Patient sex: M
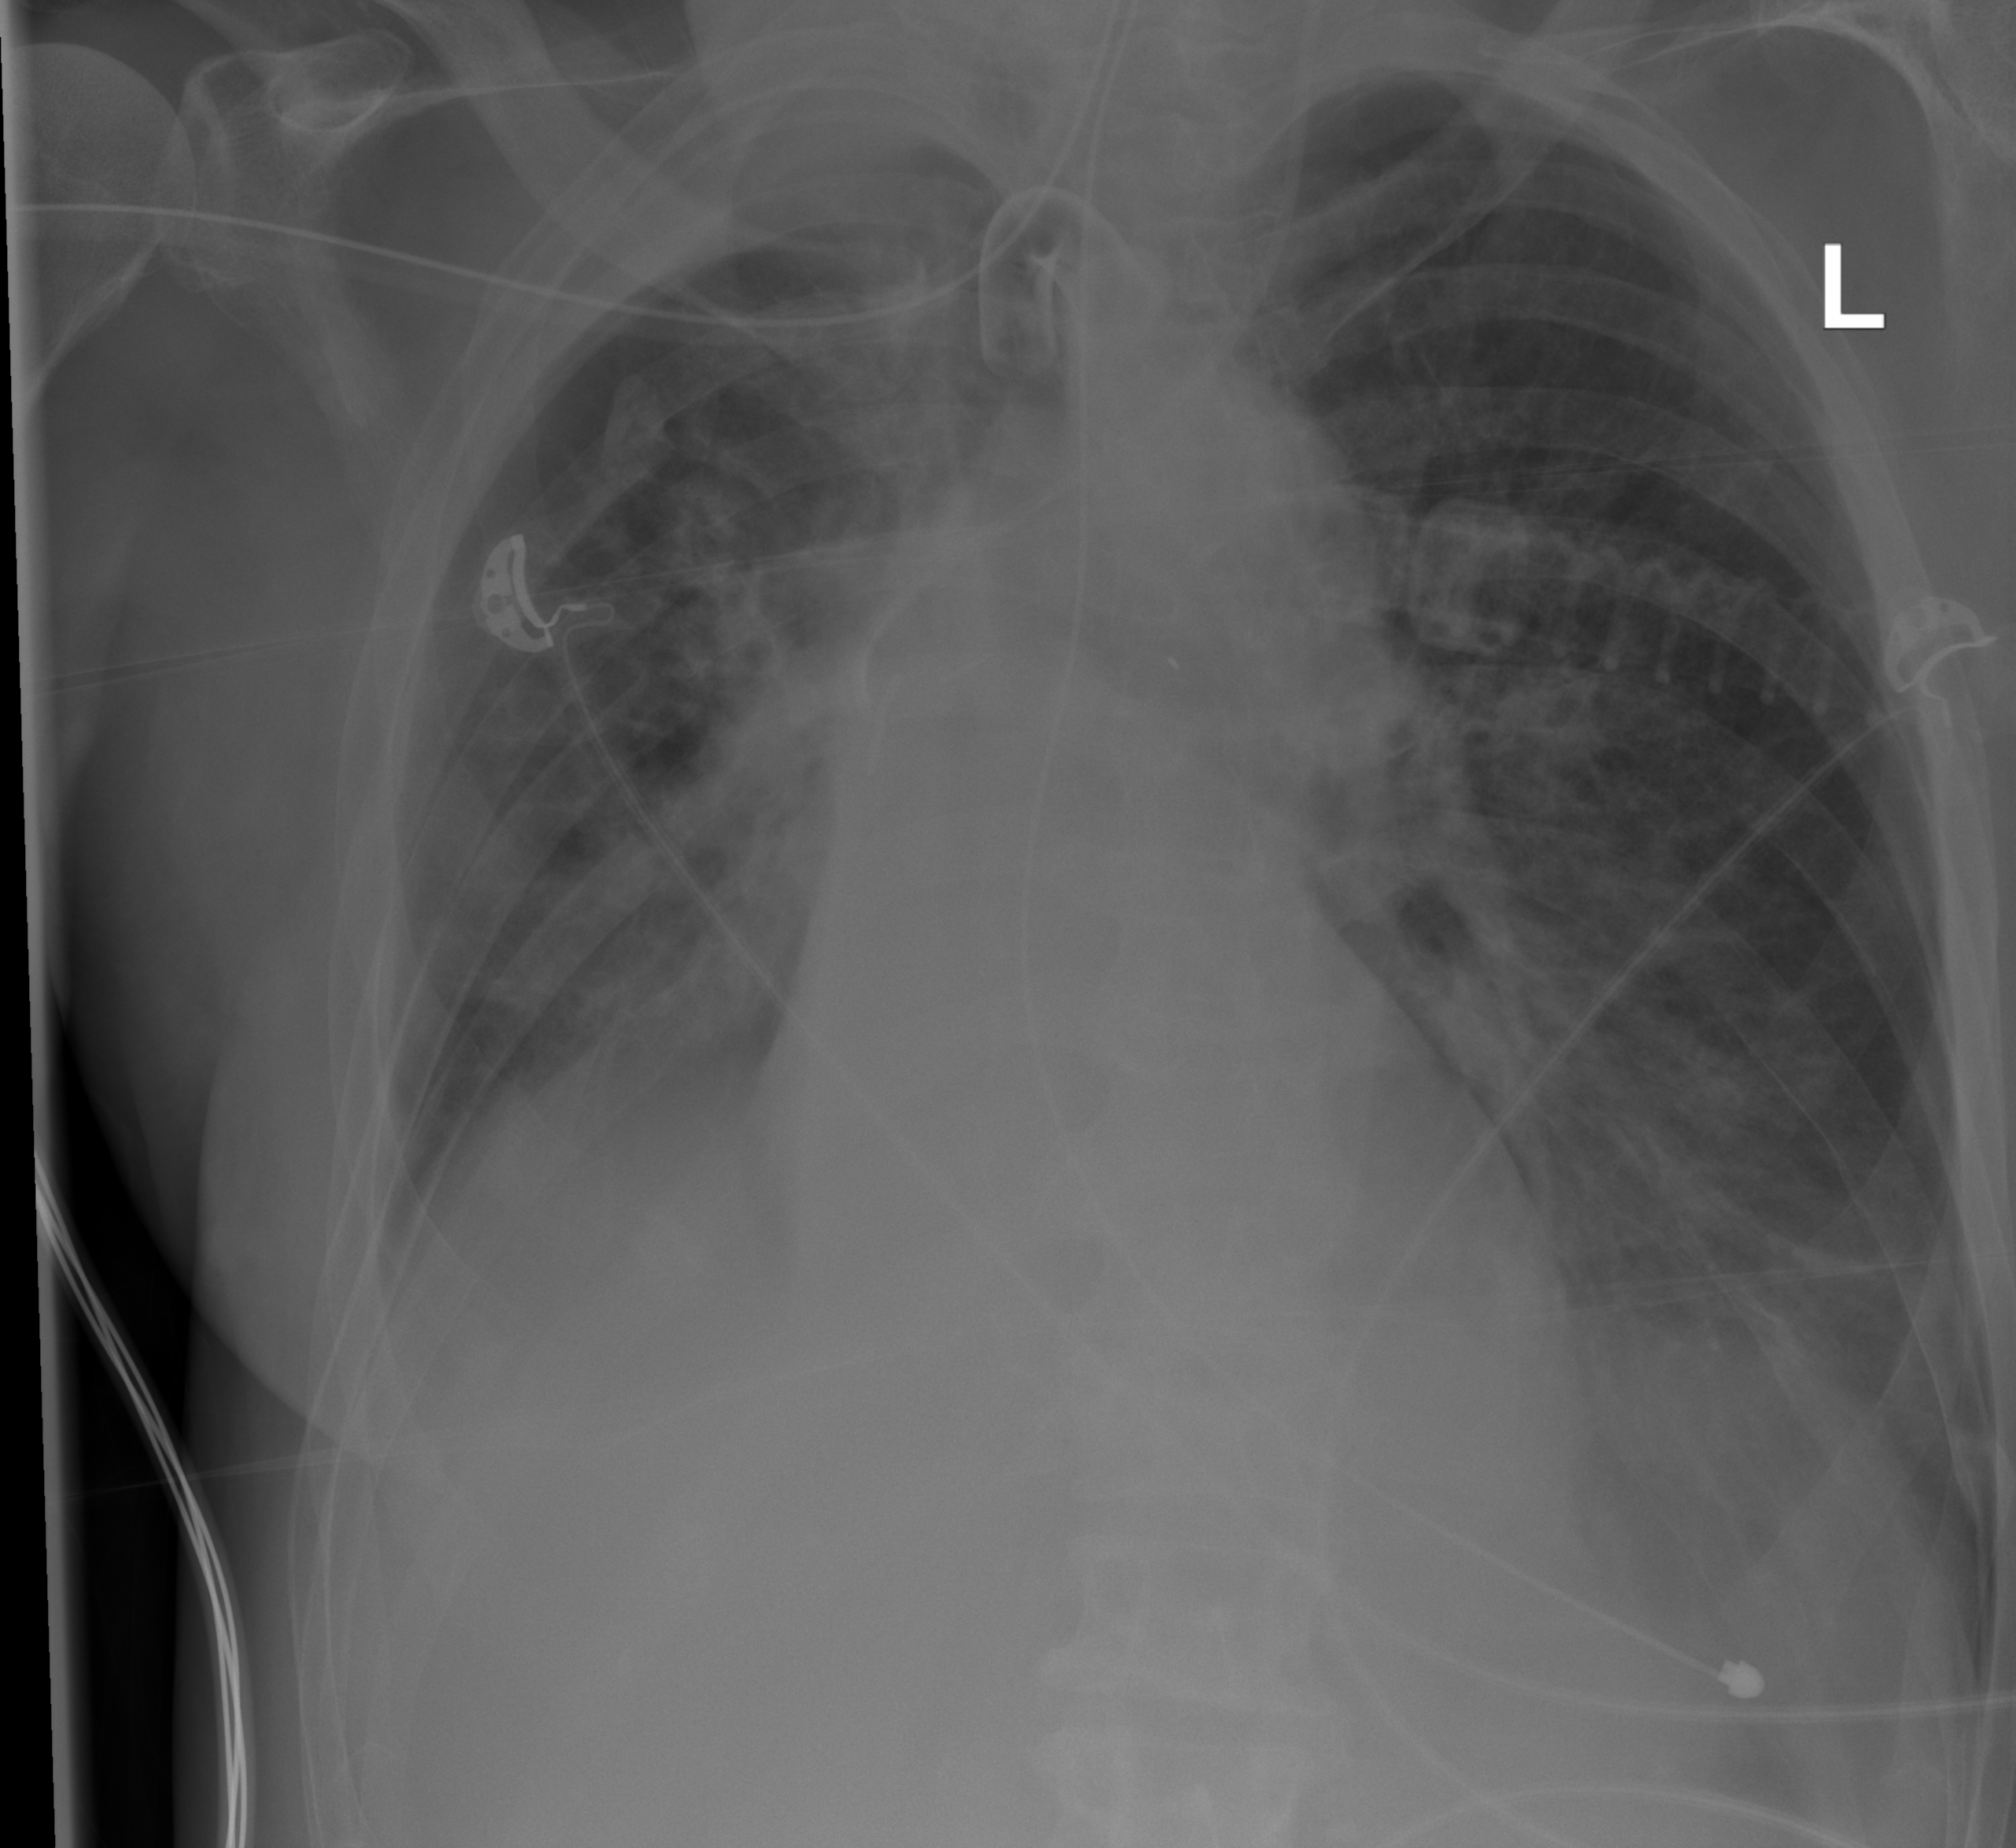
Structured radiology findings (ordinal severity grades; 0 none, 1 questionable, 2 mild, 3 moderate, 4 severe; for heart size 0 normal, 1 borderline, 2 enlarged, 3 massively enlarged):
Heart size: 0
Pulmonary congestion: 2
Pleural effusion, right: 2
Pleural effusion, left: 0
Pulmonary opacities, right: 2
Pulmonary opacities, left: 0
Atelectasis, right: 3
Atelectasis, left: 2